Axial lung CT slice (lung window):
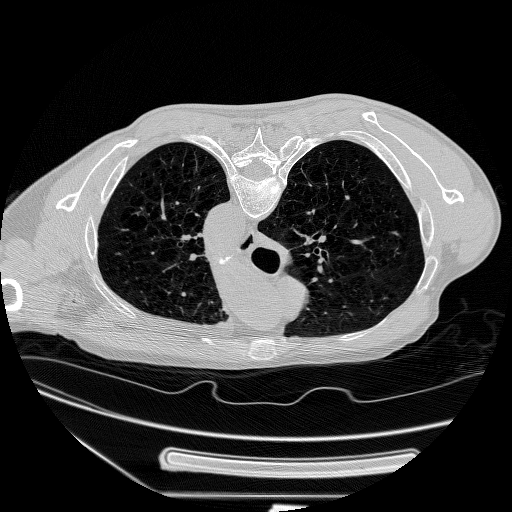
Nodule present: no